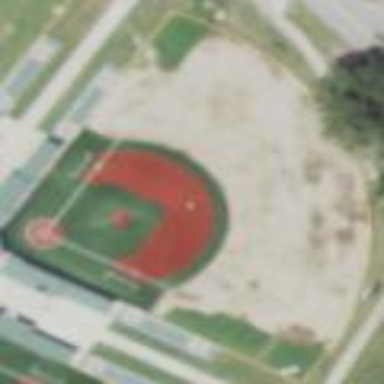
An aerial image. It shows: Baseball pitch for leisure and sports activities.